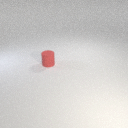
small red rubber cylinder